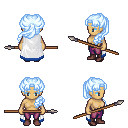
a pixel art fantasy rpg character, female body template, human, tanned skin, white trimmed cape, magenta pants, white cyan princess hairstyle, maroon shoes, spear, four views (front, back, left, right), 2x2 character sprite sheet, small pixel art, hard edges, no anti-aliasing